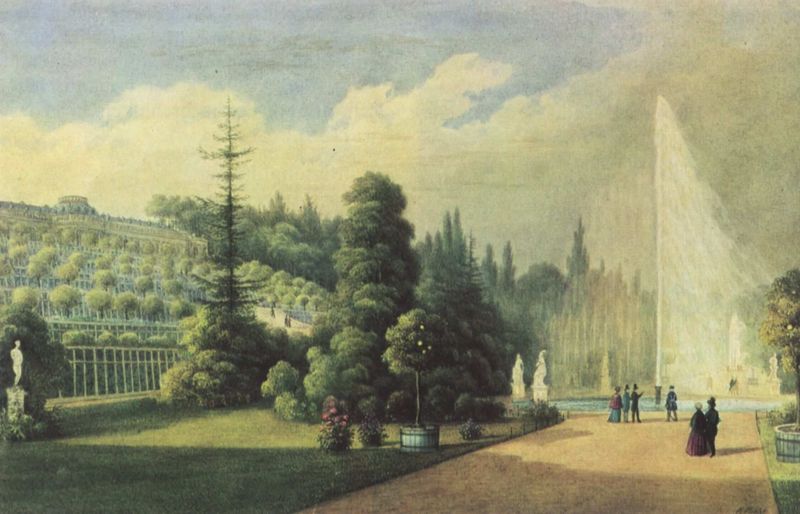
Titel: Potsdam, Schloss Sanssouci, Terrassen und Große Fontäne von Westen
Künstler: Johann Heinrich Hintze
Standort: Potsdam
Institution: Stiftung Preußische Schlösser und Gärten / Aquarellsammlung
Schlagwörter: baum, berg, blau, dunkel, himmel, mann, schatten, wasser, wolken, bäume, frauen, gelb, grün, landschaft, menschen, ocker, teich, abend, blumen, braun, damen, frau, geste, hell, holz, hut, kleid, kleider, licht, männer, orange, terasse, türkis, weiss, ölbild, anlage, blüten, gras, obst, park, parkanlage, rasen, schloss, weg, wiese, zaun, beige, herren, zylinder, alt, barock, mensch, sockel, öl, horizont, hügel, morgen, natur, weide, wind, büsche, gitter, sonne, sträucher, wege, wiesen, kostüm, paar, personen, pflanzen, wald, anhöhe, brunnen, bassin, früchte, garten, skulptur, springbrunnen, statue, apfel, kübel, orangenbaum, topf, sommer, passanten, abhang, hang, allee, grafik, graphik, tag, figuren, böschung, tannen, luft, staffage, treppe, wehen, könig, freizeit, realistisch, stufen, frühling, berlin, burg, spaziergang, strahl, reihe, nadelbaum, tanne, sonnig, flanieren, sonntag, skulpturen, alleen, statuen, sicht, residenz, laubbäume, beete, obstbäume, plantage, apfelbaum, nadelholz, achse, fontaine, fontäne, wasserfontäne, icht, spaziergänger, hänge, wipfel, nadelhölzer, orangerie, terrassen, botanik, preußen, pomeranze, springbrunne, versailles, hofgarten, paare, pastel, schlosspark, potsdam, wlad, spritzbrunnen, lustgarten, terassen, sichtachse, flaneure, grasfläche, wasserspiele, sanssouci, plantagen, bosketten, bluementopf, hängender garten, ohnesorg, onntag, plantag, pomeranzenbaum, sans soucis, sorgenlos, wasserfontaine, menschen weg